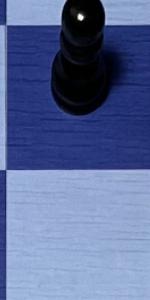
Label: Empty